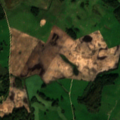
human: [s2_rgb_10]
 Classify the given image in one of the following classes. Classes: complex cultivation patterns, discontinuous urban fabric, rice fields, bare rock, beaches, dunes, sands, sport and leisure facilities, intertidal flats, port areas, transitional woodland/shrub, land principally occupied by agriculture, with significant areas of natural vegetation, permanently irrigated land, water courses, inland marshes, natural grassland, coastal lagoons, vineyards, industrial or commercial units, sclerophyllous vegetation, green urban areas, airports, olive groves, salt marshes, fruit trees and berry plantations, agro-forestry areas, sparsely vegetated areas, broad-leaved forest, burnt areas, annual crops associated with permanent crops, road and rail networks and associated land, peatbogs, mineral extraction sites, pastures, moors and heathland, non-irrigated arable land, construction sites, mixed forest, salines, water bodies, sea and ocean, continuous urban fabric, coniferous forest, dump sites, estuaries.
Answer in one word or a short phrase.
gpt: non-irrigated arable land, pastures, land principally occupied by agriculture, with significant areas of natural vegetation, broad-leaved forest, mixed forest